Interaction volume radius: 5 \u00c5
Interaction volume height: 50 \u00c5
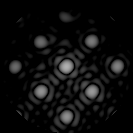
Disorder parameter: 0.04157